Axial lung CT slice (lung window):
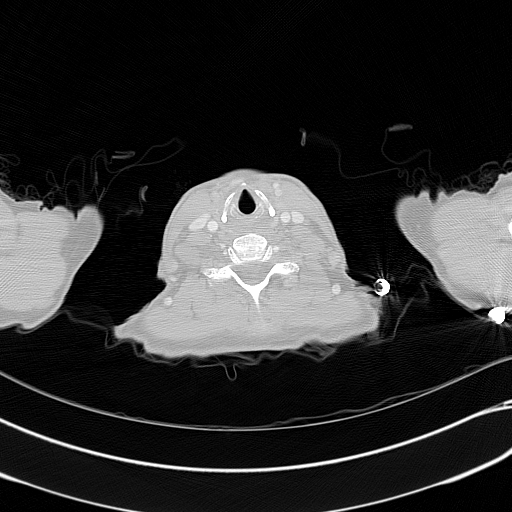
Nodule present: no